Interaction volume radius: 5 \u00c5
Interaction volume height: 10 \u00c5
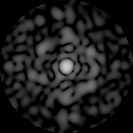
Disorder parameter: 0.8505